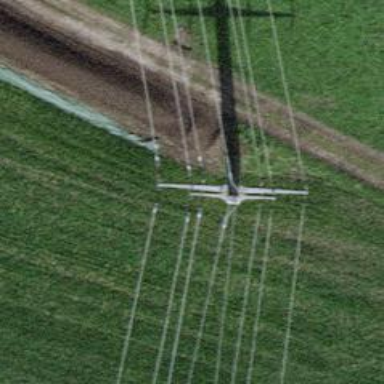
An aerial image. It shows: Three cables of power line.